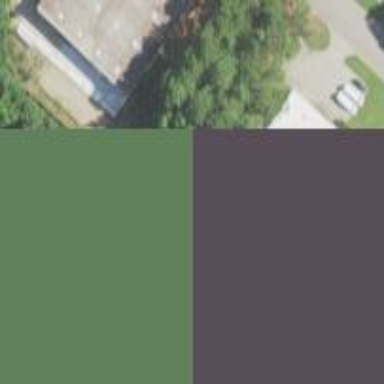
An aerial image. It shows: Commercial building.